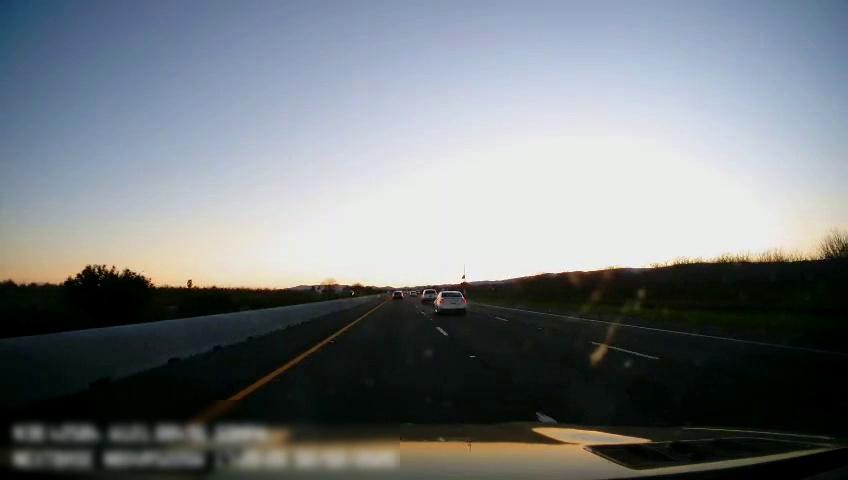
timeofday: Day
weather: Sunny
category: Drivable Space
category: Vehicles | Car
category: Vehicles | SUV
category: Vehicles | SUV
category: Lanes | Current Lane
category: Lanes | Current Lane
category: Lanes | Alternate Lane
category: Lanes | Alternate Lane